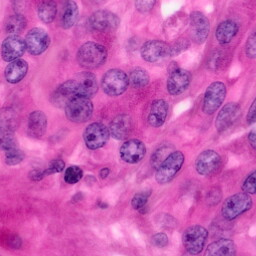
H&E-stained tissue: Pancreatic